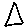
Label: triangle